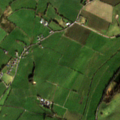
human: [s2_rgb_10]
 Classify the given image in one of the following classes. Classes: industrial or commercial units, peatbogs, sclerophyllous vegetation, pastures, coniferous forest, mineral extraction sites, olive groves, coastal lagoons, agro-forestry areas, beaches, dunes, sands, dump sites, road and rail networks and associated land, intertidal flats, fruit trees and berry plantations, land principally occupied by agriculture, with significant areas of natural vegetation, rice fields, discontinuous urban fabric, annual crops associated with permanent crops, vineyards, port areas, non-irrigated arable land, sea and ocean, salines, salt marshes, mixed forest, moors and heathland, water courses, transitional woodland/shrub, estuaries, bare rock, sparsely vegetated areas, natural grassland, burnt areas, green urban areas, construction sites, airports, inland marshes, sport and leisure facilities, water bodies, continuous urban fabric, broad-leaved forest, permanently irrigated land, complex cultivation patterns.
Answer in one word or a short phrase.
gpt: pastures, complex cultivation patterns